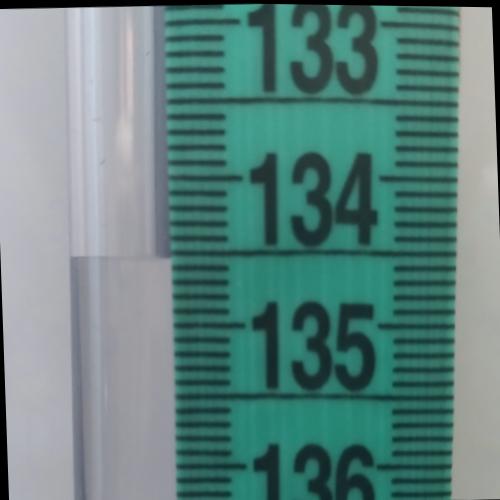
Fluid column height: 134.5 cm